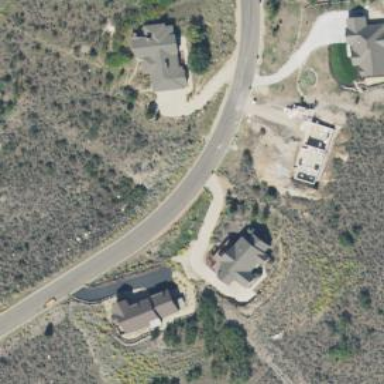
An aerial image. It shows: Driveway.